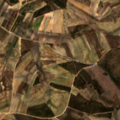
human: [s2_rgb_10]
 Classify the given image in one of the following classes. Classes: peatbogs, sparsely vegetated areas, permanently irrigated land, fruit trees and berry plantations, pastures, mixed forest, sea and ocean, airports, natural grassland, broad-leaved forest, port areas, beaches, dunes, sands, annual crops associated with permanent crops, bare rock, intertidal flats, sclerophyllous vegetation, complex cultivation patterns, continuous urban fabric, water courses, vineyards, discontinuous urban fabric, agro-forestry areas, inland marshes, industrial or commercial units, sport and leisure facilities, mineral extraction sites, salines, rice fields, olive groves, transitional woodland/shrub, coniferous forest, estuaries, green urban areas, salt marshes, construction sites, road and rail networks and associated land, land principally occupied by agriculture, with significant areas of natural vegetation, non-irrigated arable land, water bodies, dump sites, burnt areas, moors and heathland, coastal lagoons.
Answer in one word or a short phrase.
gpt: vineyards, land principally occupied by agriculture, with significant areas of natural vegetation, transitional woodland/shrub